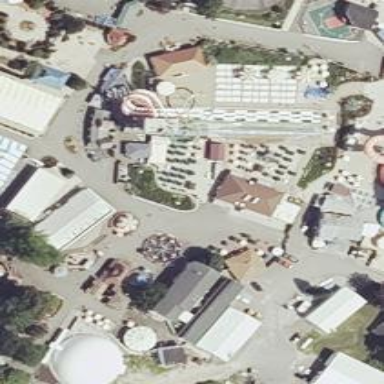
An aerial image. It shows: Water slide attraction.